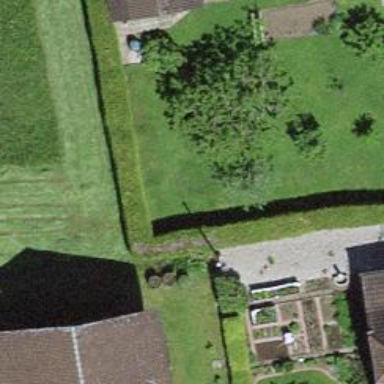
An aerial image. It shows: Hedge acting as barrier.